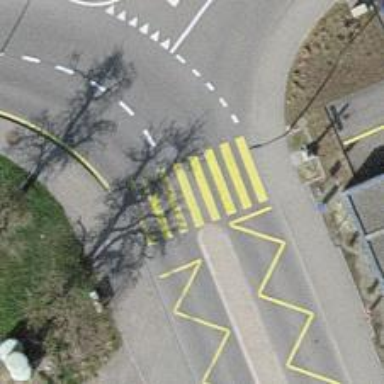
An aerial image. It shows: Marked zebra crossing with distinct zebra markings.